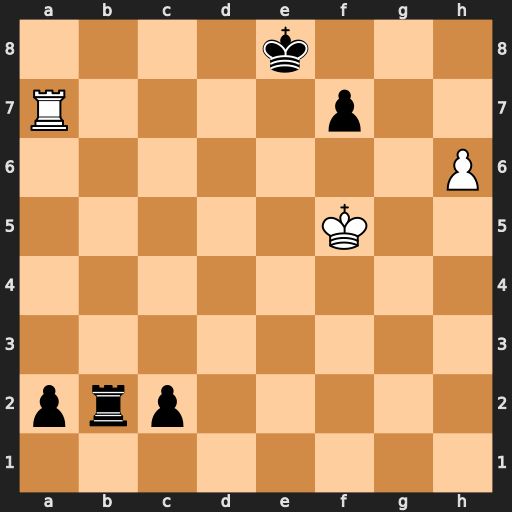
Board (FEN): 4k3/R4p2/7P/5K2/8/8/prp5/8
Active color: w
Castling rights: -
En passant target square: -
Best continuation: h7 Rb5+ Kg4 Rg5+ Kh4